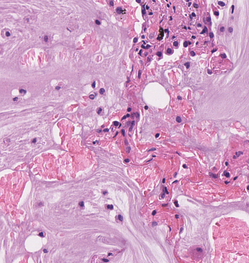
Tumor epithelial tissue: no
Tumor-associated stroma tissue: no
Normal tissue: yes